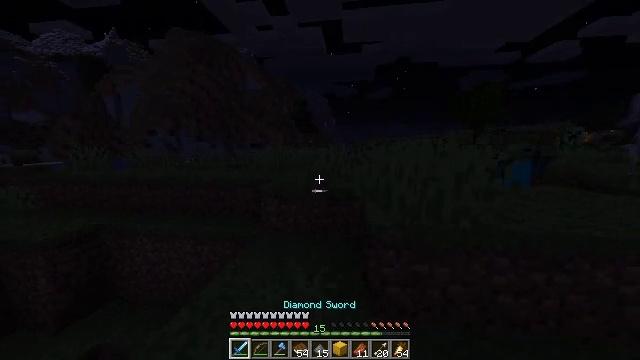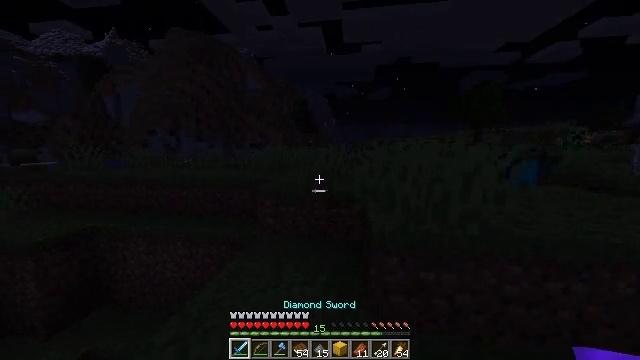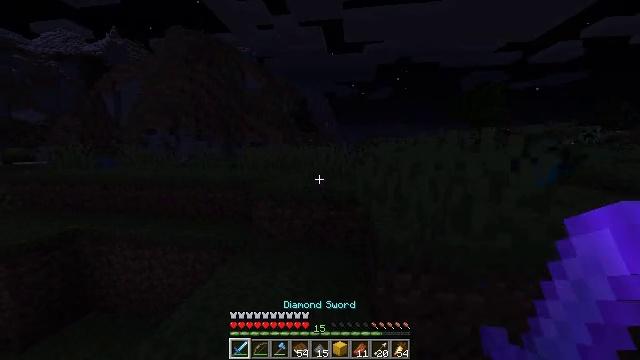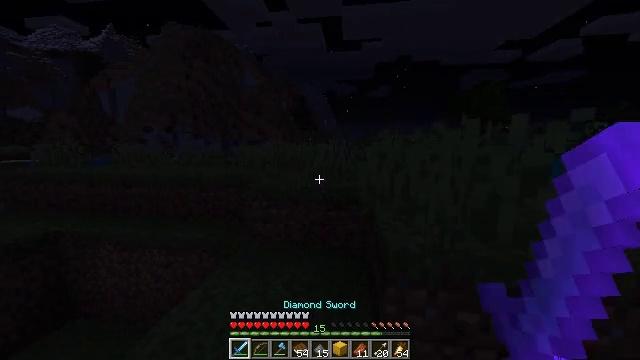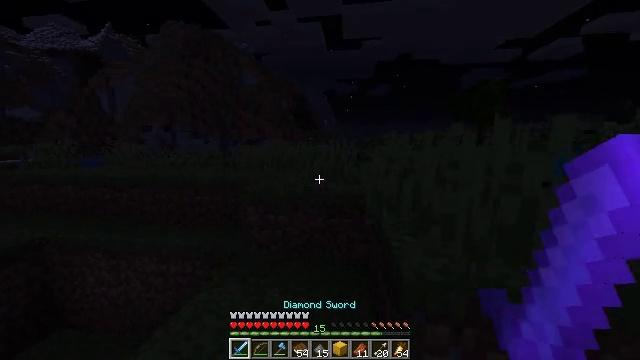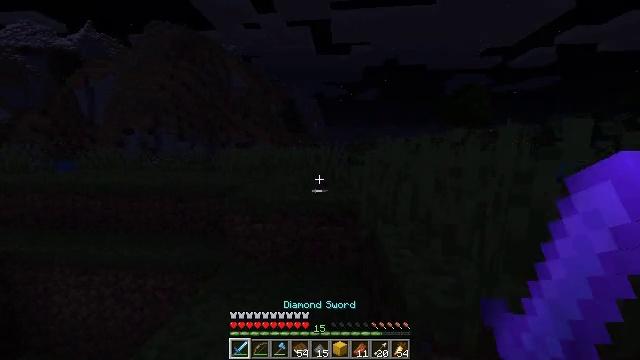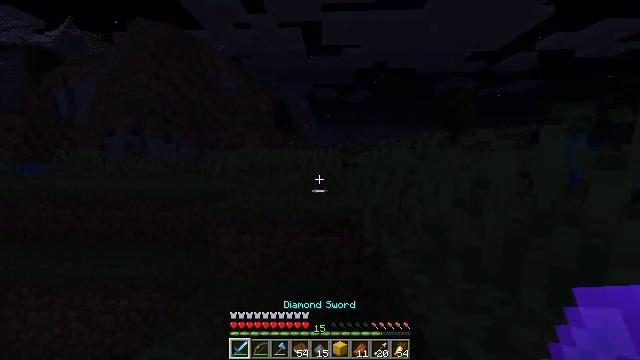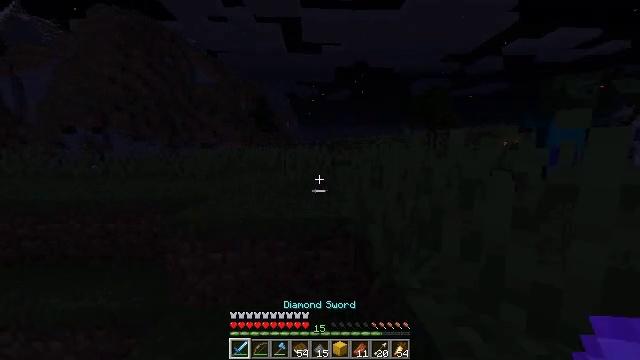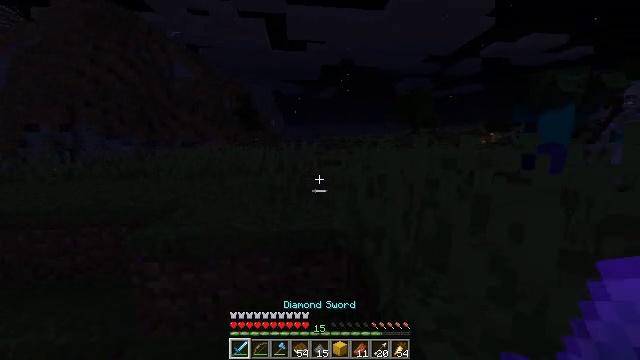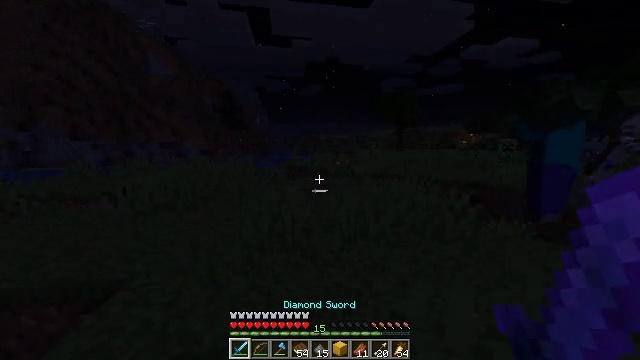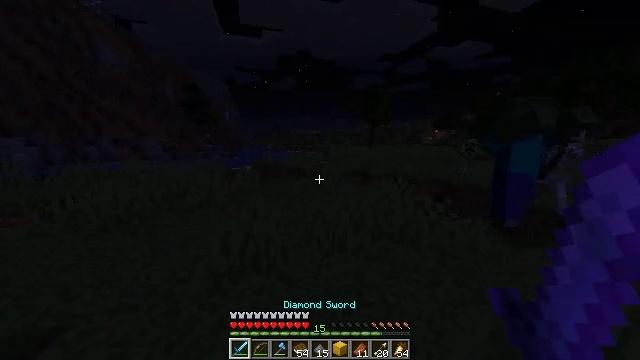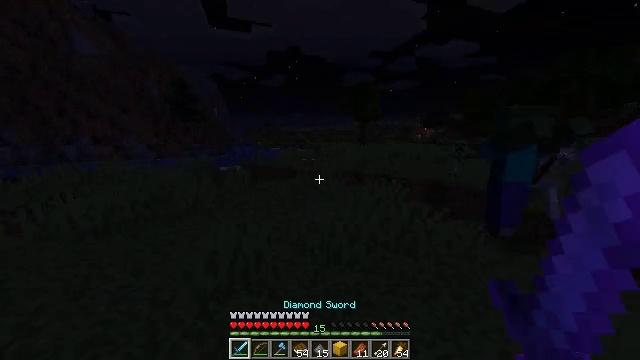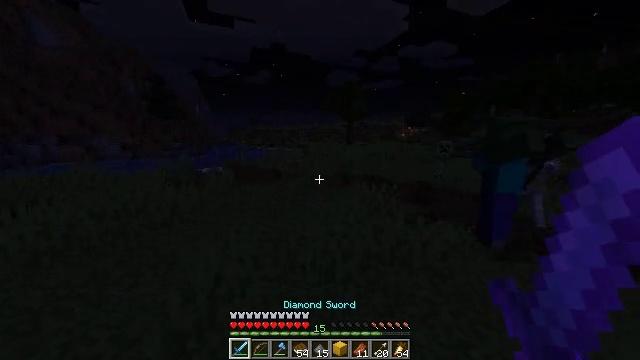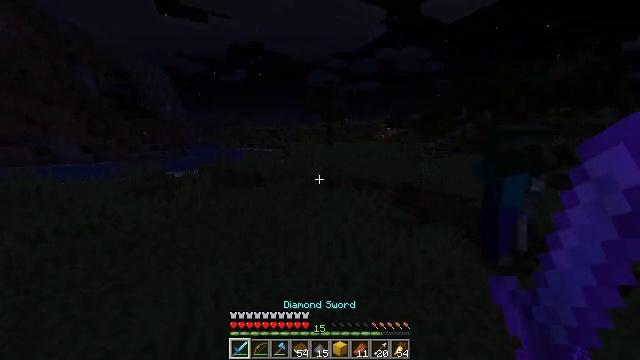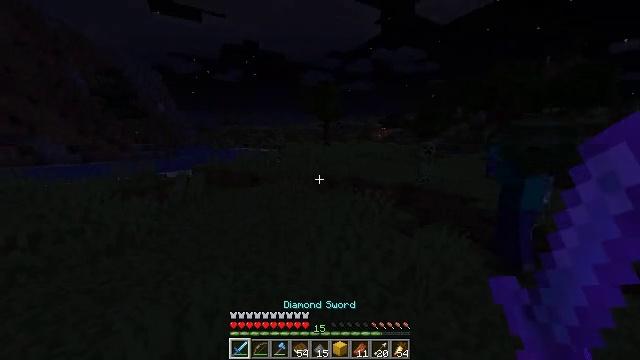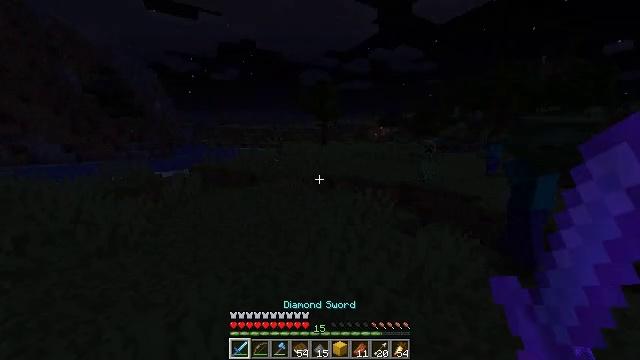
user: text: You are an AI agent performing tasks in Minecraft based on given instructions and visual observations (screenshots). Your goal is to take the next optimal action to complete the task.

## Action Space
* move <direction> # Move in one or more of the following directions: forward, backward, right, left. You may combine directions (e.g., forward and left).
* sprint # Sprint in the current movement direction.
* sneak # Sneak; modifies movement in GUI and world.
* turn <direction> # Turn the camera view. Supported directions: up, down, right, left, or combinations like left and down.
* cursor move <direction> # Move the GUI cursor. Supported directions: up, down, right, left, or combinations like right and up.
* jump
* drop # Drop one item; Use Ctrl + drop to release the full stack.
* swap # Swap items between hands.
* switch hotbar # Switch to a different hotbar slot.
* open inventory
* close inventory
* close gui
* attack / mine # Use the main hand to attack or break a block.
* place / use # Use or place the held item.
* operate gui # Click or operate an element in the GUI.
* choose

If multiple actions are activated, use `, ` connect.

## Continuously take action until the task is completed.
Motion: motion action
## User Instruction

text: Kill a creeper.
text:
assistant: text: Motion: move forward
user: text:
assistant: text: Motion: move forward
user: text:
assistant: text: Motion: move forward, sprint
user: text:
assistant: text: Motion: move forward, sprint
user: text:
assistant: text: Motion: move forward, sprint, turn right
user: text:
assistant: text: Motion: move forward, sprint, turn right
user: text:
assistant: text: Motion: move forward, sprint, turn right
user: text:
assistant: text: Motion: move forward, sprint, turn right, jump
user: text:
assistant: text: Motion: move forward, sprint, turn right, jump
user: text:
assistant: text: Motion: move forward, sprint, turn right and down, jump
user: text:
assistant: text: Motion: move forward, sprint, turn right, jump
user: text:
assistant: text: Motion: move forward, sprint, turn right, jump
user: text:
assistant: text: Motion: move forward and move left, sprint, turn right, jump
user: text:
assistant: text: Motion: move forward and move left, sprint, turn right, jump
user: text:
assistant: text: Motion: move forward and move left, sprint, jump
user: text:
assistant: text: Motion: move forward and move left, sprint, turn right, jump
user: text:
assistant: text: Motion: move forward and move left, sprint, turn right and down, jump
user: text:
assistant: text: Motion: move forward and move left, sprint, turn right and down, jump
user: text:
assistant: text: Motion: move forward and move left, sprint, turn right
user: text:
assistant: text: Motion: move forward and move left, sprint, turn right
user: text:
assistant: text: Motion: move forward and move left, sprint, turn right
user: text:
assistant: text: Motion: move forward and move left, sprint, turn right
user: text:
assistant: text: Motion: move forward and move left, sprint
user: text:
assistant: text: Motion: move forward and move left, sprint
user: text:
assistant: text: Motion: move forward and move left, sprint, turn right
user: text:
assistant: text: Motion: move forward and move left, sprint, turn right
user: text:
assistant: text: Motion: move forward and move left, sprint, turn right
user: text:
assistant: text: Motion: move forward, sprint, turn right
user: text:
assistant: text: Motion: move forward, sprint, turn right and down
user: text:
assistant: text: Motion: move forward, sprint, turn right